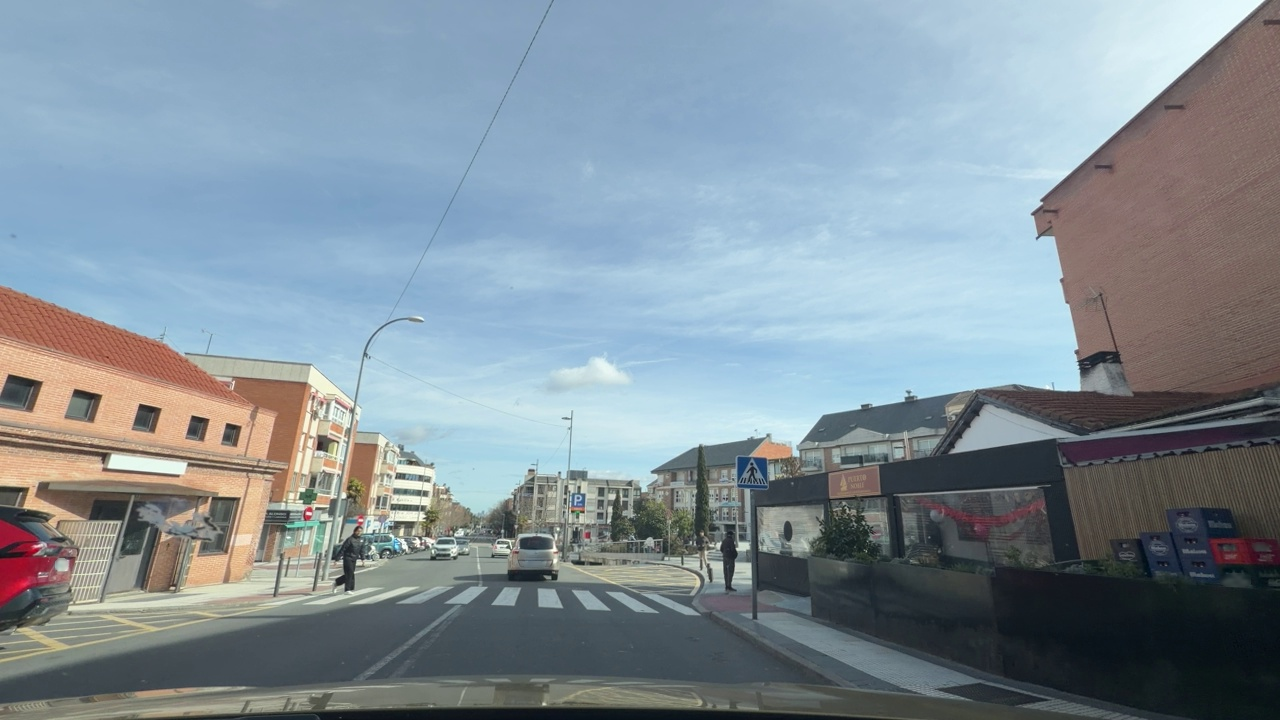
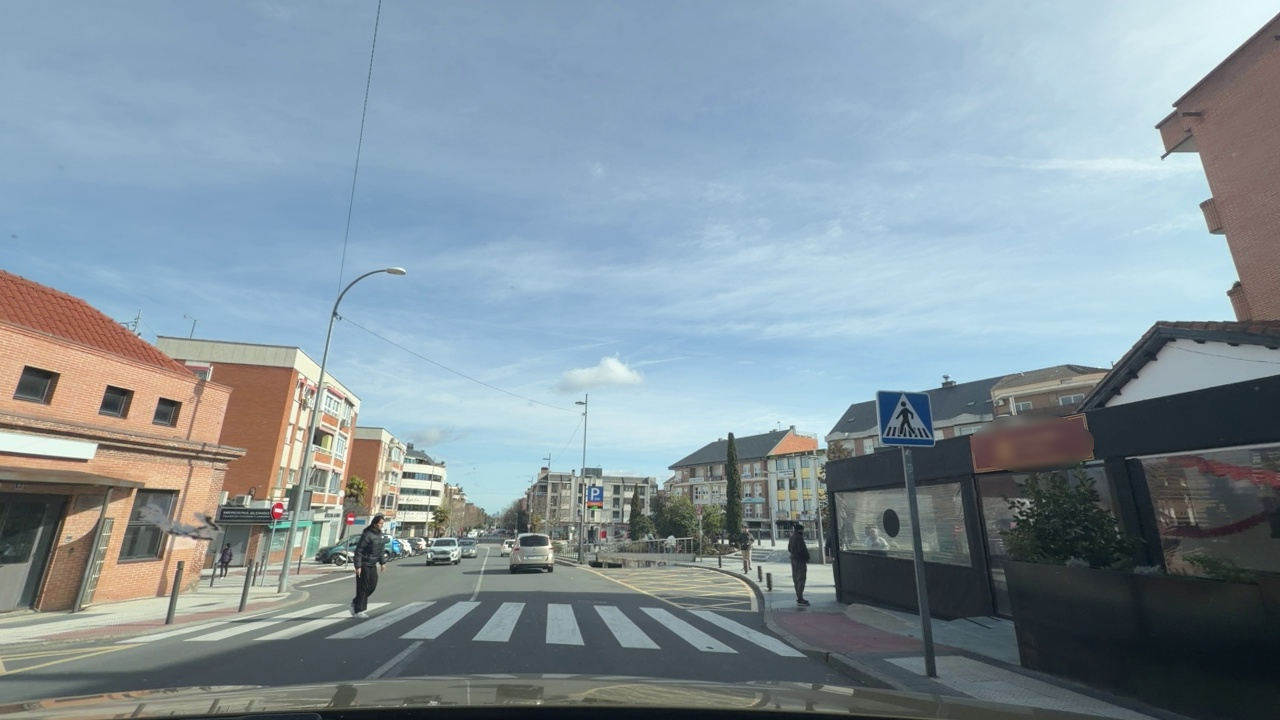
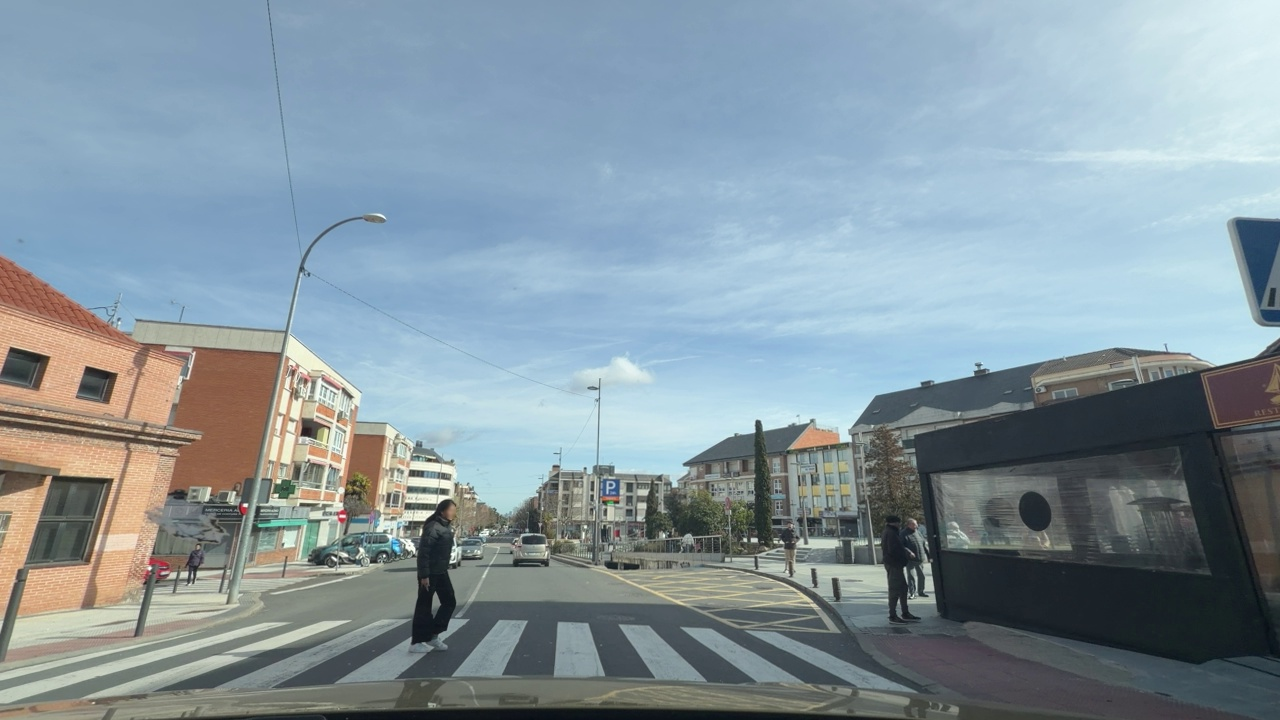
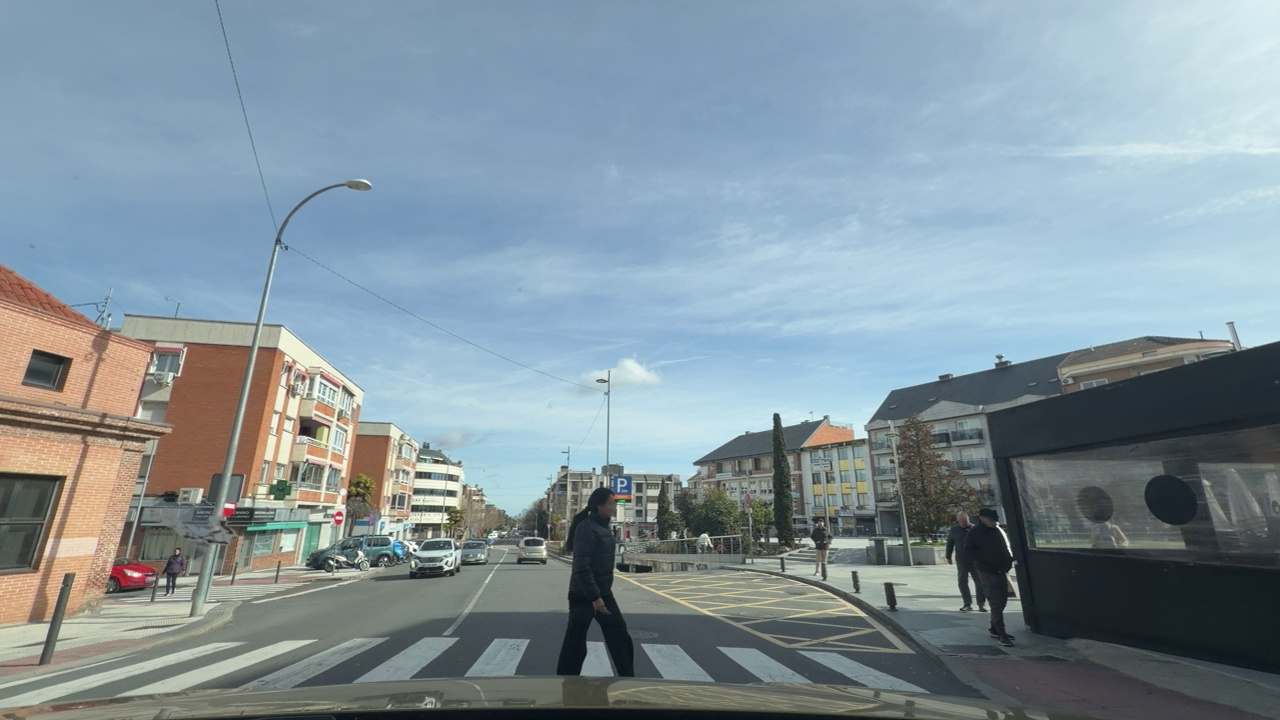
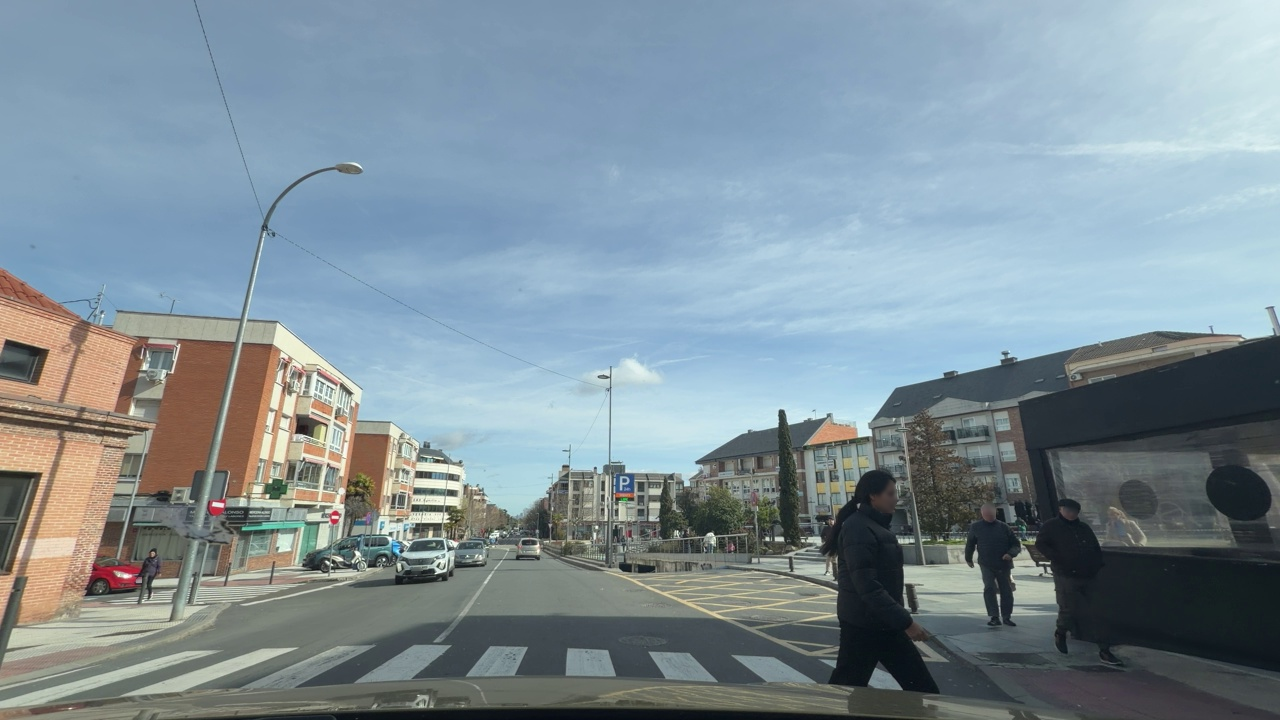
Situation: Pedestrian
Question: Is the ego vehicle traveling on a narrow street with sidewalks or bike lanes directly adjacent to the roadway?
Answer: No
Reasoning: The ego vehicle is travelling along a wide roadway with sidewalks immediately adjacent to it.

Situation: Pedestrian
Question: Are pedestrians or cyclists moving alongside the ego vehicle on the right side?
Answer: Yes
Reasoning: There are some pedestrians observed on the right side of the ego vehicle.

Situation: Pedestrian
Question: Could a pedestrian's current path intersect with the trajectory of the ego vehicle?
Answer: Yes
Reasoning: There is a pedestrian crossing the road perpendicular to the ego vehicle.

Situation: Pedestrian
Question: Are pedestrians or cyclists moving alongside the ego vehicle on the left side?
Answer: No
Reasoning: There are no pedestrians on the left side of the ego vehicle.